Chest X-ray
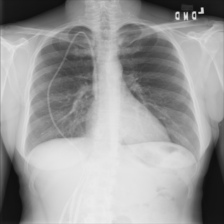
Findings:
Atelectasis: negative
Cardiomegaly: negative
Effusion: negative
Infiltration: negative
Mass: negative
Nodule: negative
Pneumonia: negative
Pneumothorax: negative
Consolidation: negative
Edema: negative
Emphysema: negative
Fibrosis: negative
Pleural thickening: negative
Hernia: negative